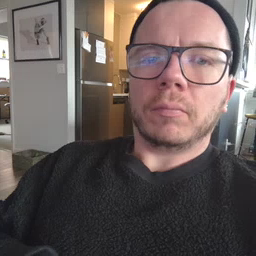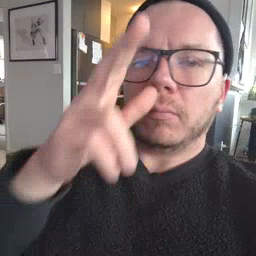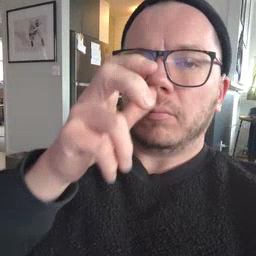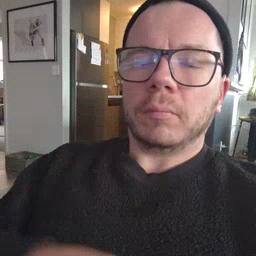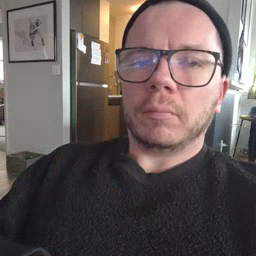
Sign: bug